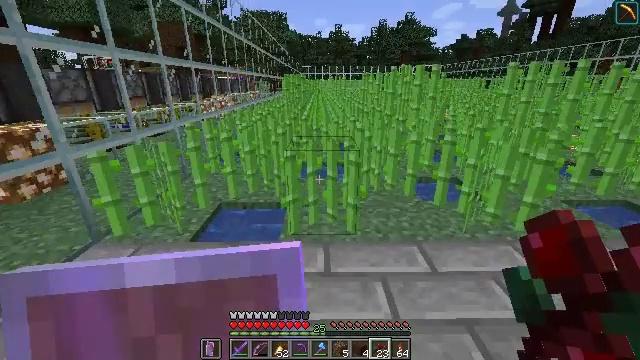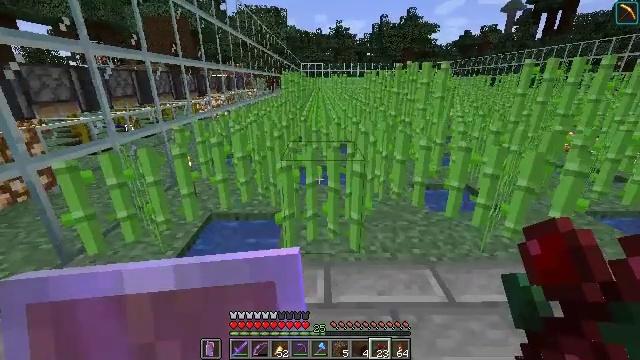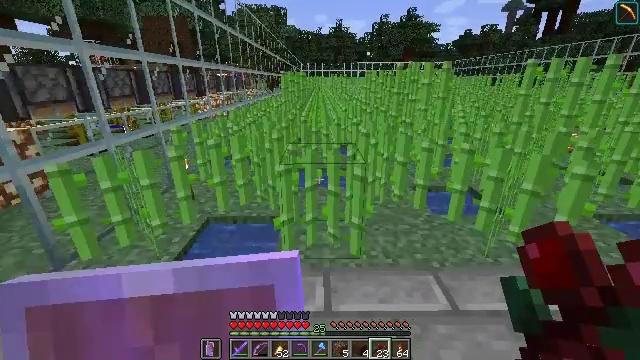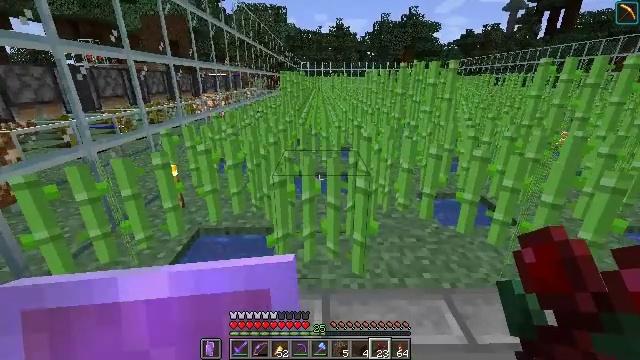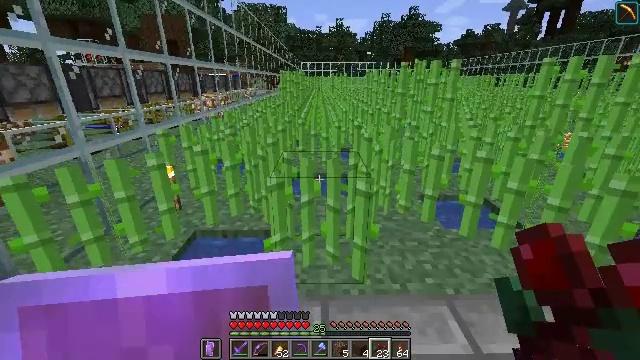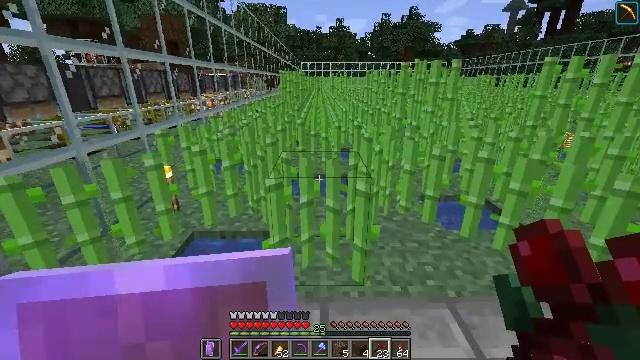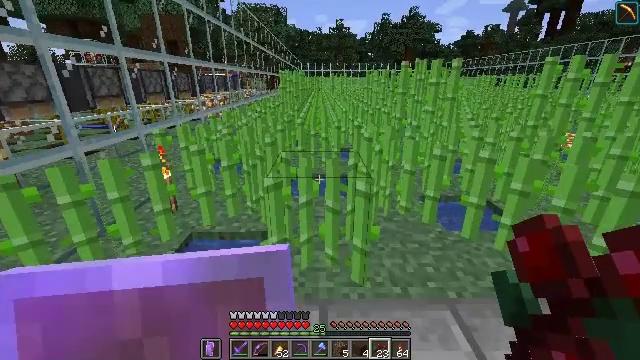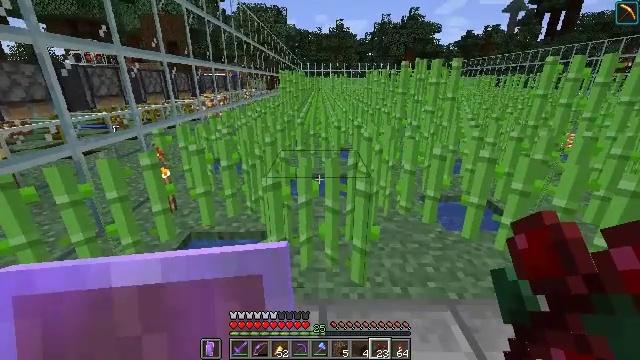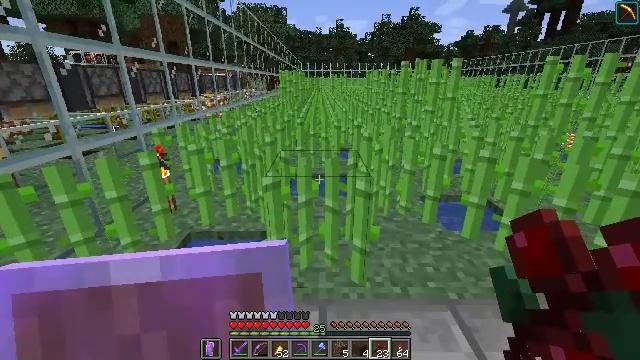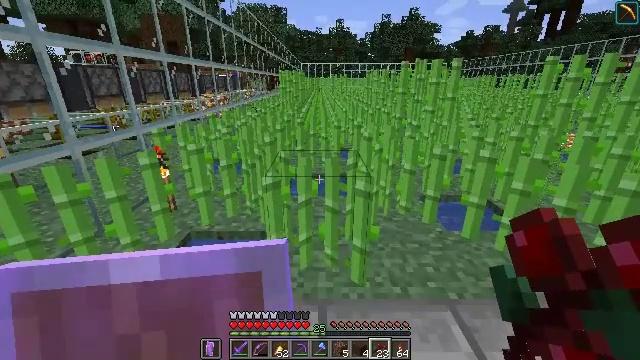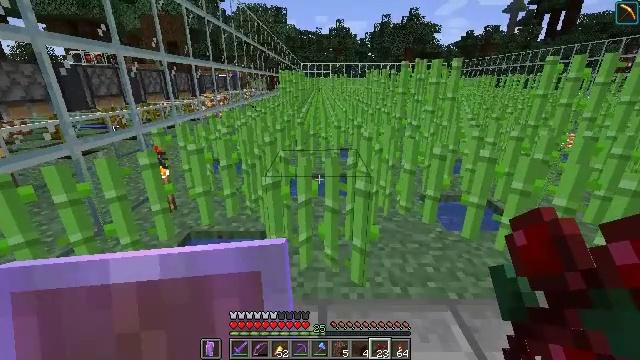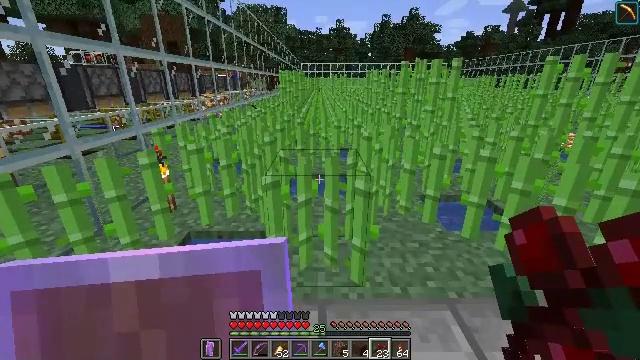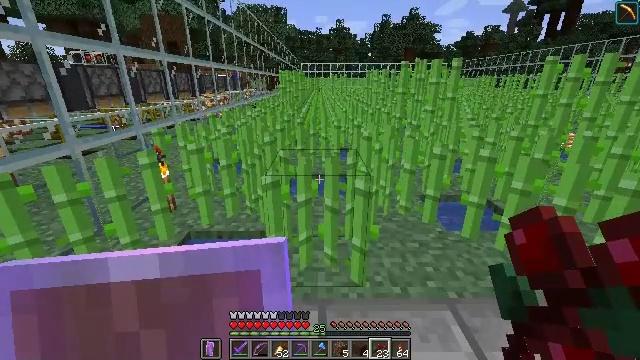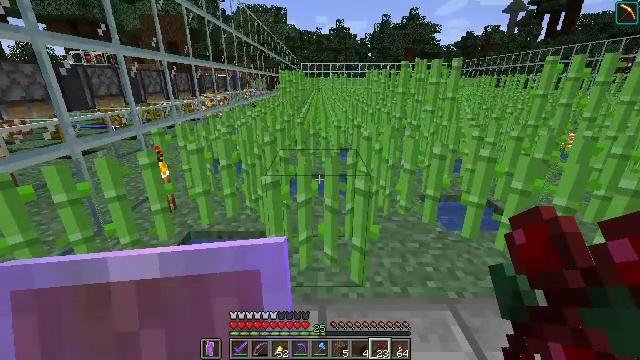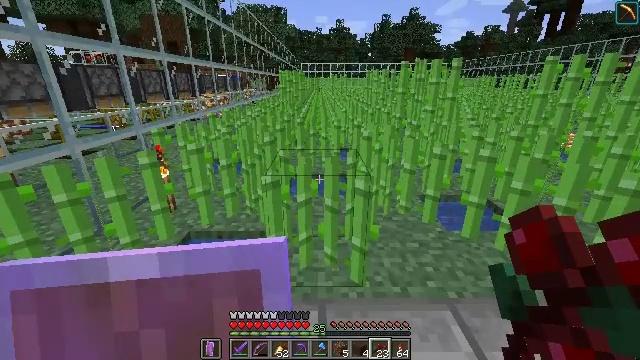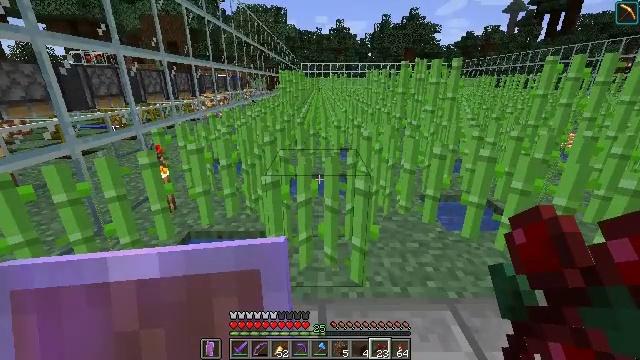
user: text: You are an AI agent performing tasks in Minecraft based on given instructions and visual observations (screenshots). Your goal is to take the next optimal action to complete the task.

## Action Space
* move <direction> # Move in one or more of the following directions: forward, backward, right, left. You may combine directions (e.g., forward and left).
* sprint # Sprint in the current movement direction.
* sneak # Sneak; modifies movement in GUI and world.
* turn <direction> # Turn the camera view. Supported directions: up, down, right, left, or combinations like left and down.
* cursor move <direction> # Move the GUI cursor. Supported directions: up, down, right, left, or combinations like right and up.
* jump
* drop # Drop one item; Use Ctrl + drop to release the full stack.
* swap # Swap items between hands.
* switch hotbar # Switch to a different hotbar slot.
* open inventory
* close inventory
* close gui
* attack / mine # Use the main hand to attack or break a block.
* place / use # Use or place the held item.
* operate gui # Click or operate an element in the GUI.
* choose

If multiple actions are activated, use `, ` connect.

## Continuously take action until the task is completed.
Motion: motion action
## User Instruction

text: Dismantle the sticky piston for reuse.
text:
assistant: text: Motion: move forward
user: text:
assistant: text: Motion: move forward
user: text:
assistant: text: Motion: no_op
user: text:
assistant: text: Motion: no_op
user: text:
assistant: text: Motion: no_op
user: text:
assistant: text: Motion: no_op
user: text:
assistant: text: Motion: no_op
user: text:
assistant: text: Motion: no_op
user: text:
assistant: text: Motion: no_op
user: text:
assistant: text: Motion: no_op
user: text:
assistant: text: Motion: no_op
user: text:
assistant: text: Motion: no_op
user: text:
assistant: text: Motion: no_op
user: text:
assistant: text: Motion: no_op
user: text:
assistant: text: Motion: no_op
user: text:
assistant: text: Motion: no_op
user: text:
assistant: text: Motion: move right
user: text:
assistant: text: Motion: move right
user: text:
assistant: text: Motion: move right
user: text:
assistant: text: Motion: move right
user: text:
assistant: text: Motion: move right
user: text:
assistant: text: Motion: move right
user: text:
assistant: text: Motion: move right
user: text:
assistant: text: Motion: move right
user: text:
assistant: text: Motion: move right
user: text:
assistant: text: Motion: move right
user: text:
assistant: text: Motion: move right
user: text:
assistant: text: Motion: move right
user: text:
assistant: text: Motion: move right
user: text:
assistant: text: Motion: move right